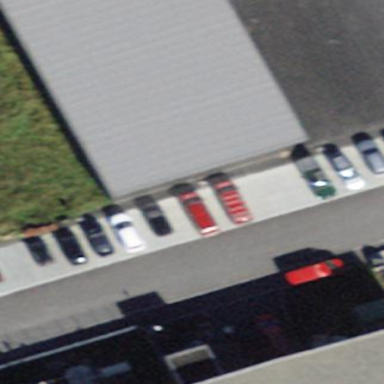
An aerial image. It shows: Parking available on the street side.